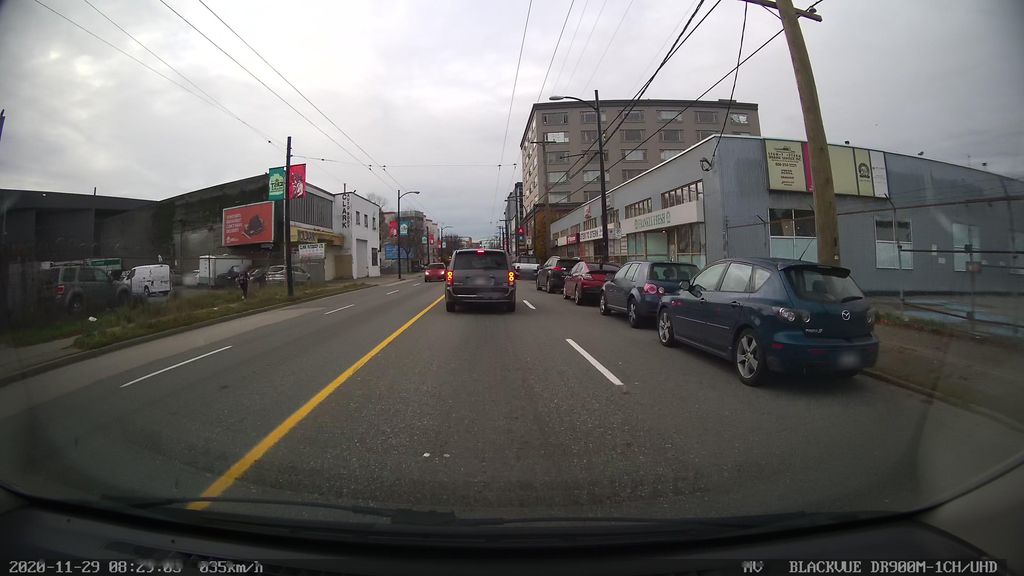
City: vancouver